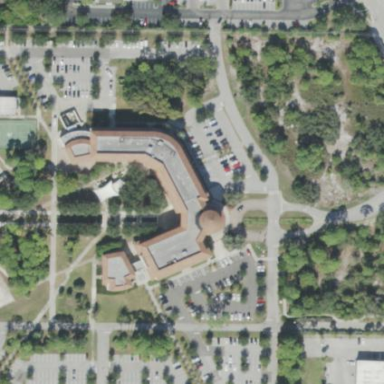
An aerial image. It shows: College or university.